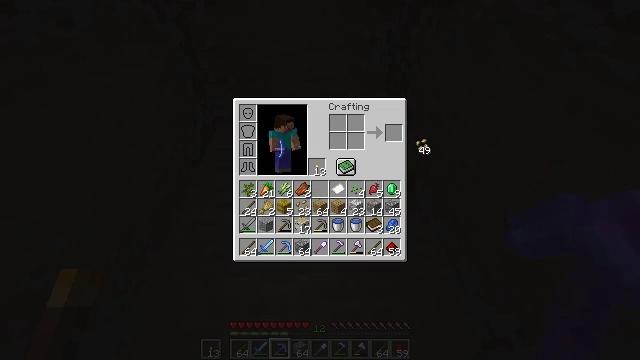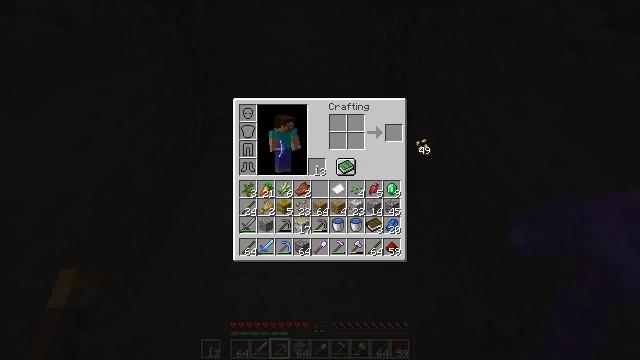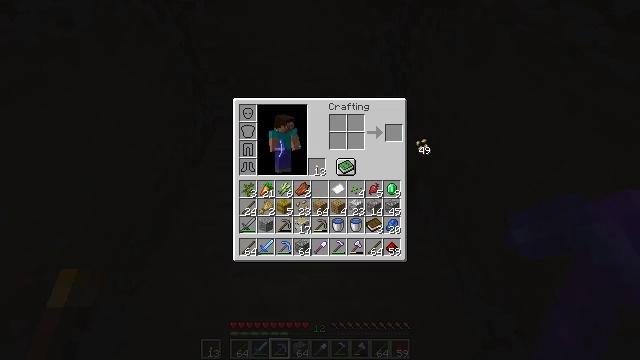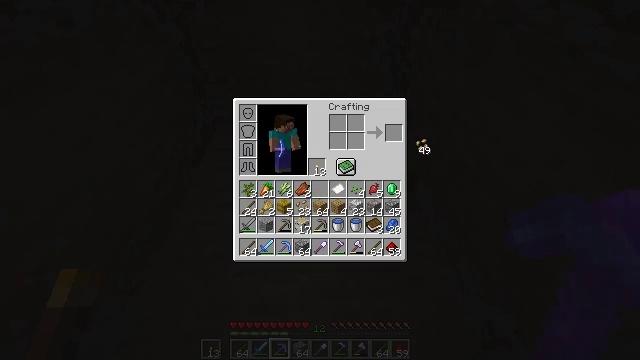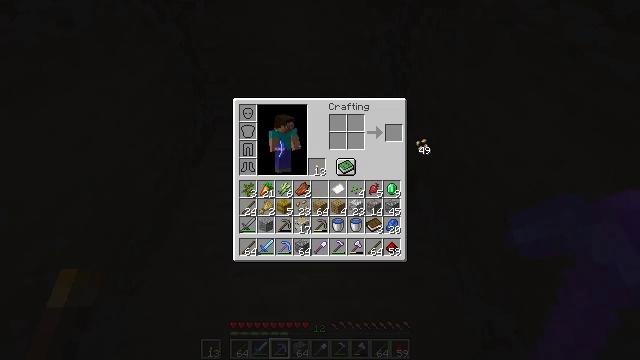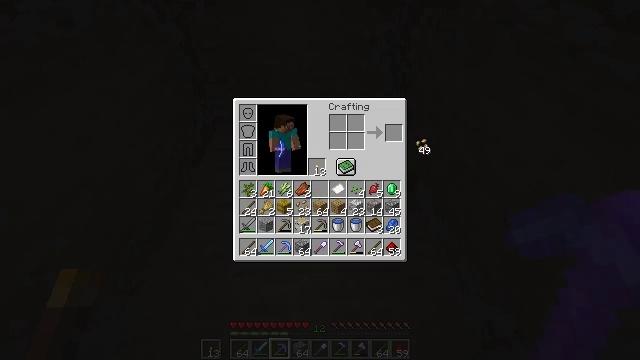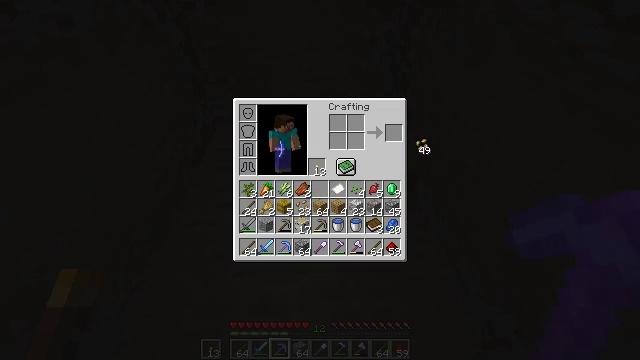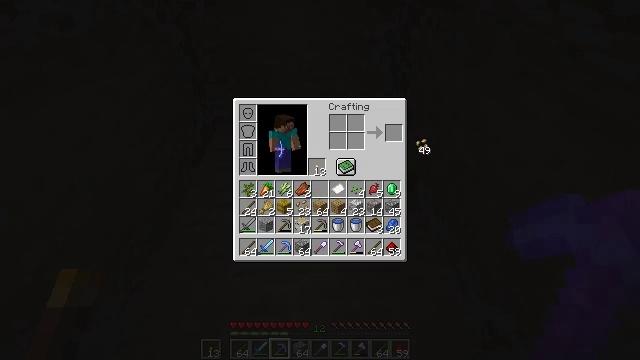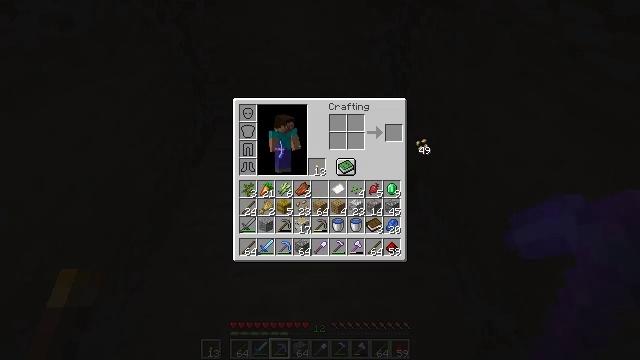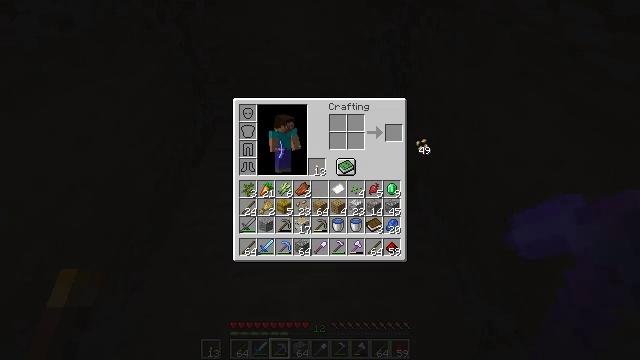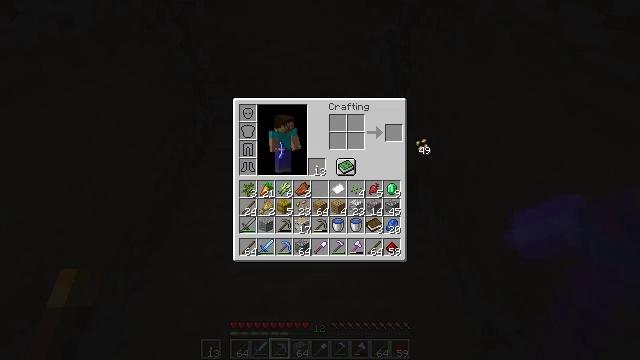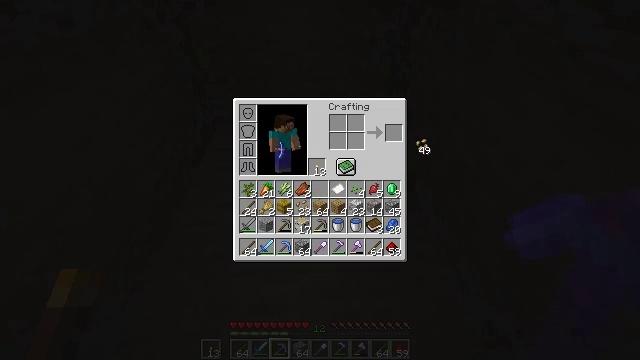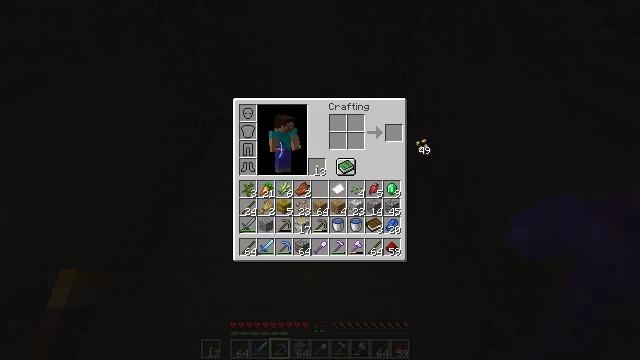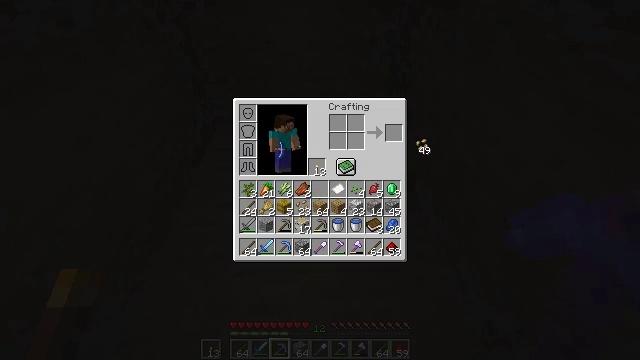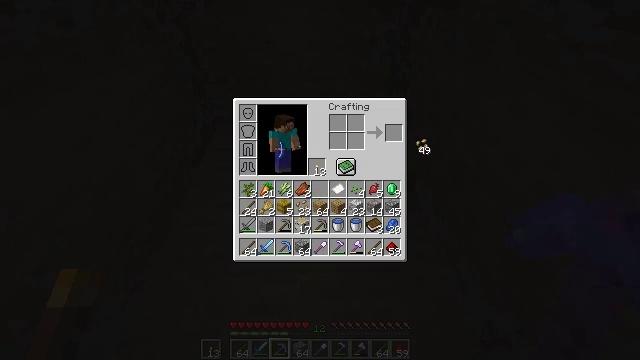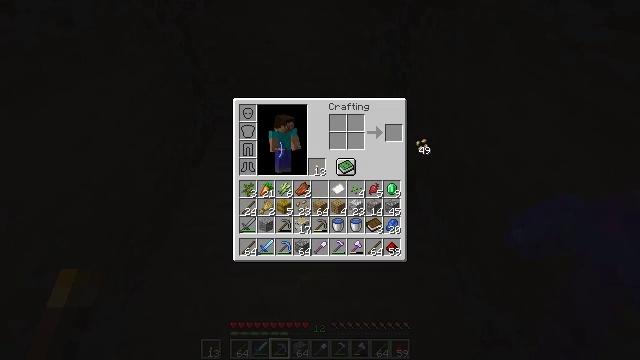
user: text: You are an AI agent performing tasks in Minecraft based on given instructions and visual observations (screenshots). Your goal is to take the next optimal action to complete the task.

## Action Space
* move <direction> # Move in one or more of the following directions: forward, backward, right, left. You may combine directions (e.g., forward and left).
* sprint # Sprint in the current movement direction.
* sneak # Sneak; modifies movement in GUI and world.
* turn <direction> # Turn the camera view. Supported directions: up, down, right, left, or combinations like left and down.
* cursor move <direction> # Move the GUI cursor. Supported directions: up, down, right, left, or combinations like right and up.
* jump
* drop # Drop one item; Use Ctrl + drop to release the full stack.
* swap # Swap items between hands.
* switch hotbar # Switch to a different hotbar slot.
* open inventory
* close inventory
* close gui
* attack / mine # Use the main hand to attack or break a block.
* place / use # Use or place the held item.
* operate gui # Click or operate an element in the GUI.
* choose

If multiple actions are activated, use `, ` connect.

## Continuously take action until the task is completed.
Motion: motion action
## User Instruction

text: Gather gold ore with a pickaxe.
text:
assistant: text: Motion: no_op
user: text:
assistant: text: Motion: no_op
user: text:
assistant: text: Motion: no_op
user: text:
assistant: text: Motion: no_op
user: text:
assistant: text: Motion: no_op
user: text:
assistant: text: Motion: no_op
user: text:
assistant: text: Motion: no_op
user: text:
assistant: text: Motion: no_op
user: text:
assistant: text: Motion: no_op
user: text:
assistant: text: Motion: no_op
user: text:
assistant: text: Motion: move forward
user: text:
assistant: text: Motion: no_op
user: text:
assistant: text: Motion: no_op
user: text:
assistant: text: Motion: no_op
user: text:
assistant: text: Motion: no_op
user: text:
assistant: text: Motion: move forward
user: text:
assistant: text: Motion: move forward
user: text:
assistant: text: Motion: no_op
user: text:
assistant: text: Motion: no_op
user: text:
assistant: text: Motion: no_op
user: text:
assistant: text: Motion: no_op
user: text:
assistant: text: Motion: no_op
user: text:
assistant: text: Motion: no_op
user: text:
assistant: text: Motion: no_op
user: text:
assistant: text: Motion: no_op
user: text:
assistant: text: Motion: no_op
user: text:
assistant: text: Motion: no_op
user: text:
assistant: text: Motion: no_op
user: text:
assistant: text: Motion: move forward
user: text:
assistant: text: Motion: move forward